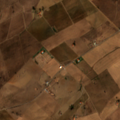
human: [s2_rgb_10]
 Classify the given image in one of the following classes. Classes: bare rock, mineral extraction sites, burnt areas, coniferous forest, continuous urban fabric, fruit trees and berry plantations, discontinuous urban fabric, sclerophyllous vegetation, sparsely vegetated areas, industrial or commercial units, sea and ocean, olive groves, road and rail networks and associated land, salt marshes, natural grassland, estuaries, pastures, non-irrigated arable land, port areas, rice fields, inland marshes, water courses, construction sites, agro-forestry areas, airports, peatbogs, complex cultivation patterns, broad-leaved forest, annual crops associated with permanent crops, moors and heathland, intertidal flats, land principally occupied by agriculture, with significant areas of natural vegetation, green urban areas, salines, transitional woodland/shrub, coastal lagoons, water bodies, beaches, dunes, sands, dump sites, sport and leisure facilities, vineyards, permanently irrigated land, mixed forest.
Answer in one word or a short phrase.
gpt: olive groves, complex cultivation patterns